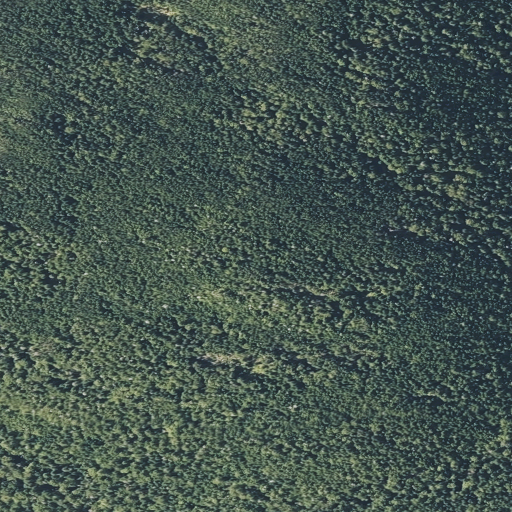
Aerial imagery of mountain in Maine named Sisk Mountain containing only evergreen forest